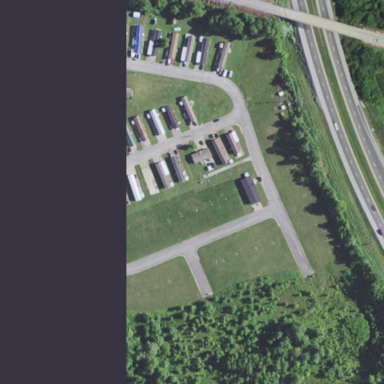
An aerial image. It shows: Residential area designated as trailer park.